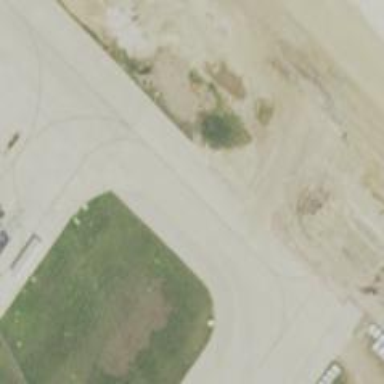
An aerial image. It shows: View of taxiway at the airport.